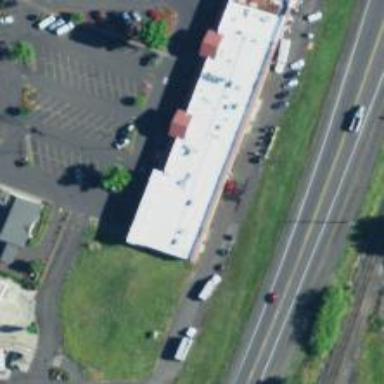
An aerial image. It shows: Supermarket.